Platform: macOS
Application: Arc Browser
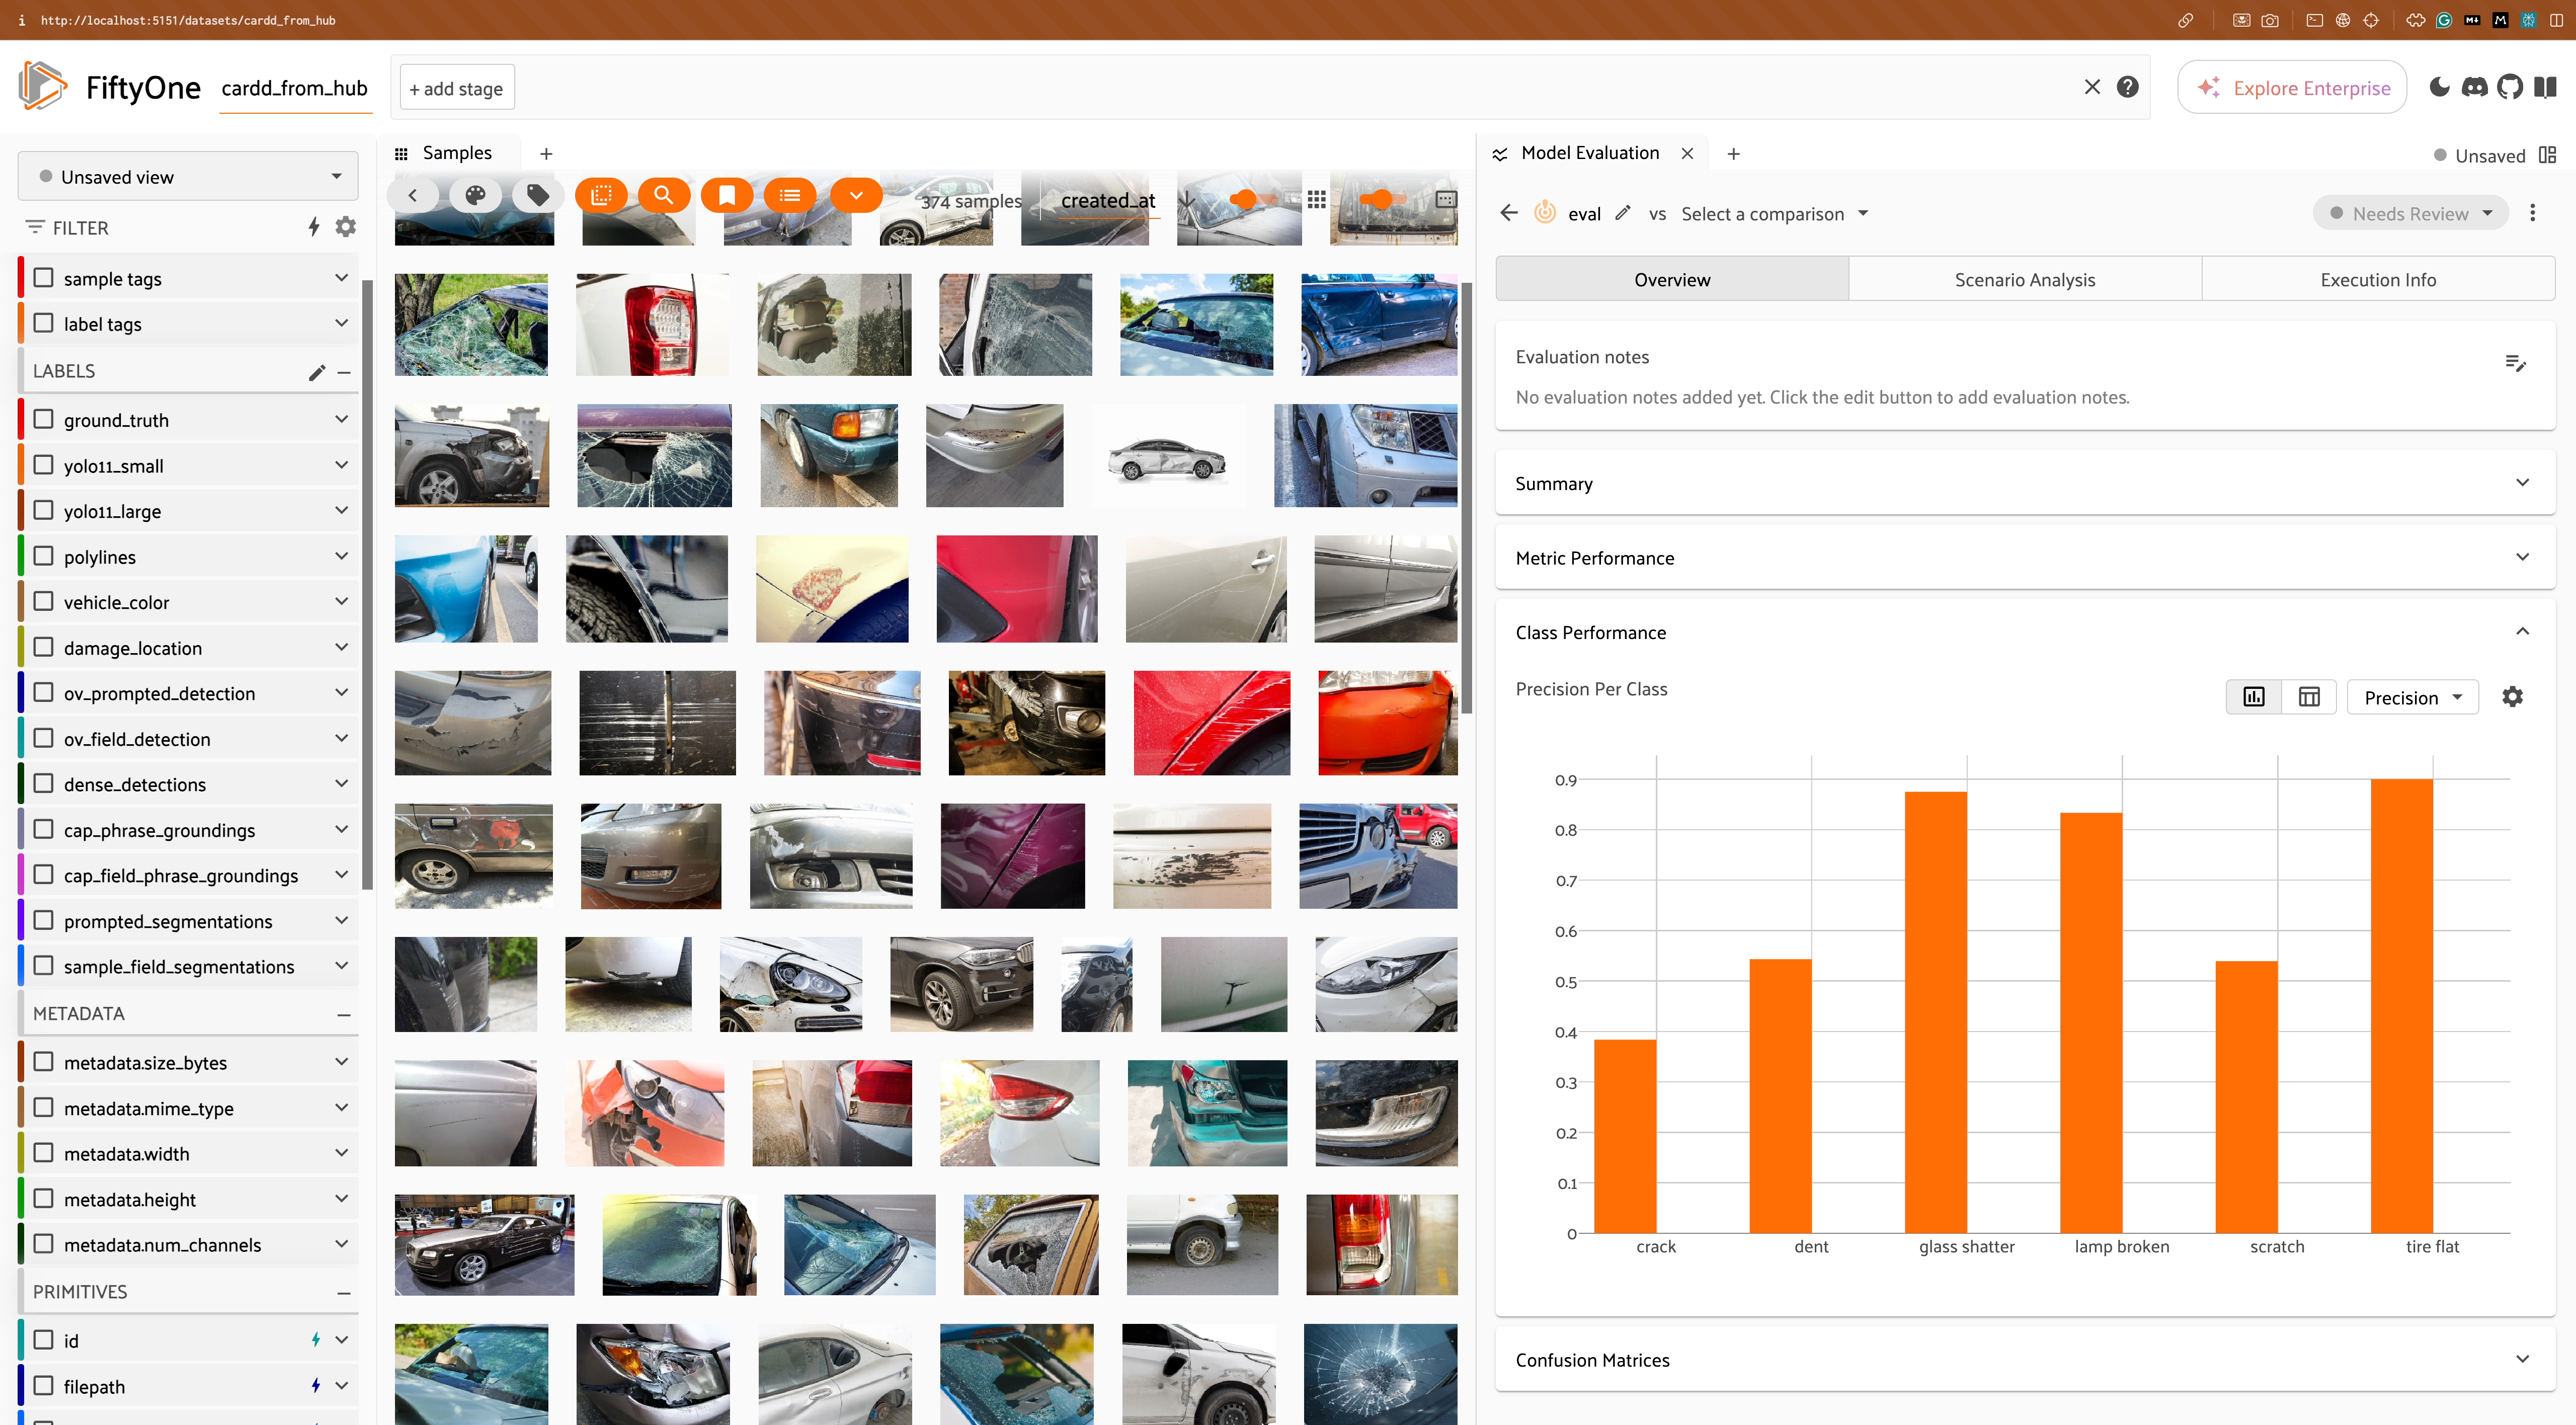
task_description: Switch to table view for per class performance
action_type: click
element_info: Icon
steps_since_start: 1